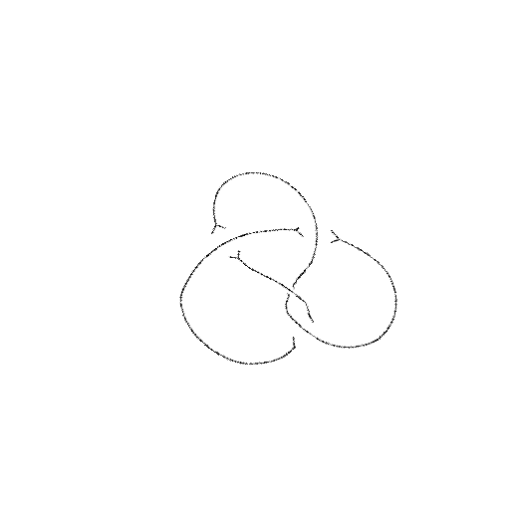
Crossing number: 4